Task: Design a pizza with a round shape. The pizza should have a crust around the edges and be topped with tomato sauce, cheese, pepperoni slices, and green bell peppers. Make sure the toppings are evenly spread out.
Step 324:
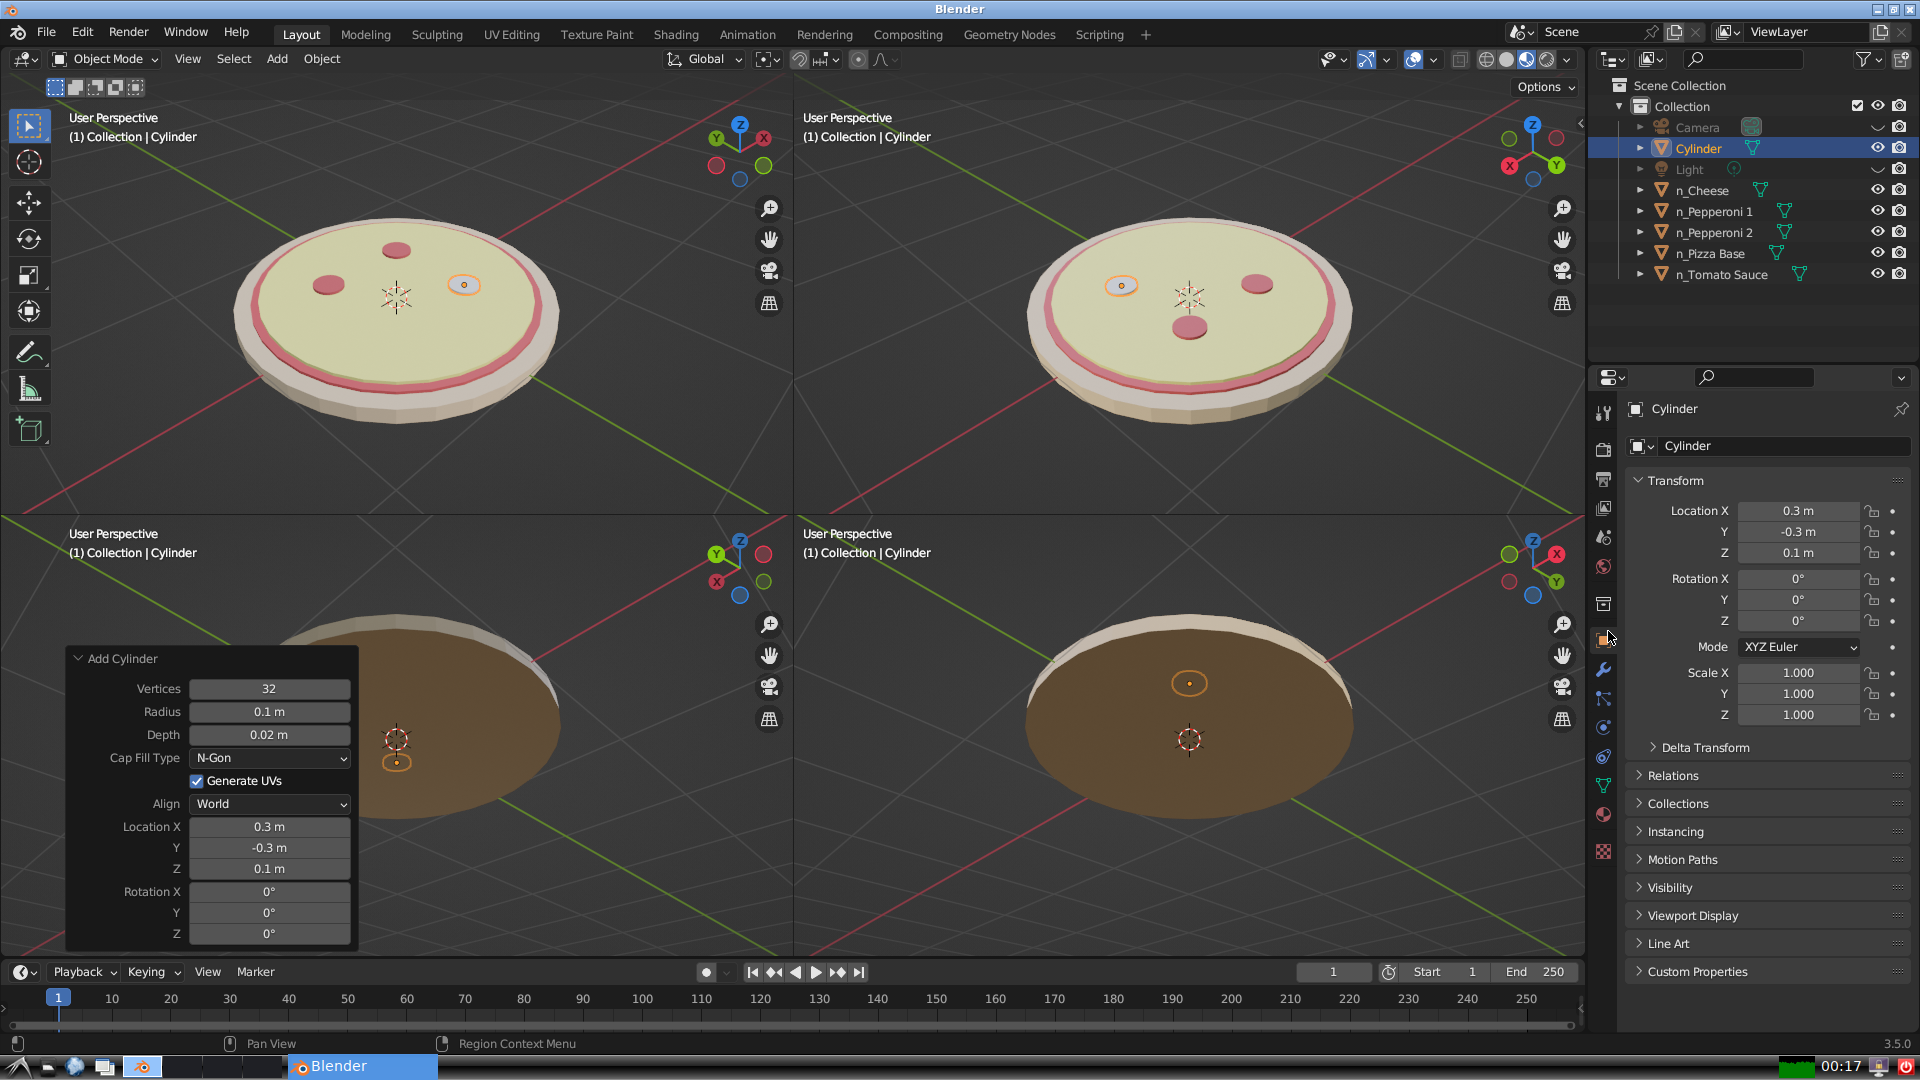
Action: {"mouse_move": [1732, 445]}